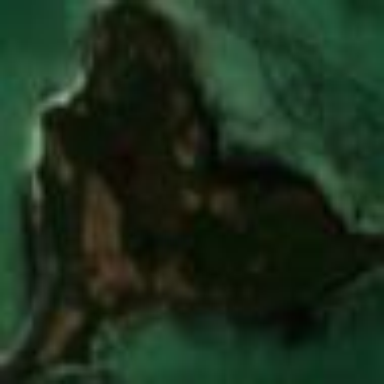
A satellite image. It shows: Islet along the natural coastline.